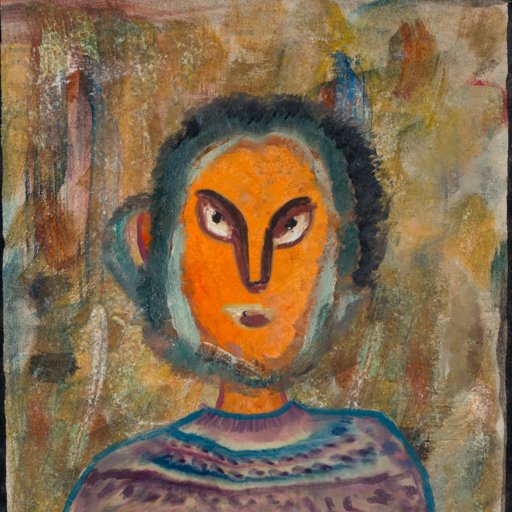
Background: Pipe, Head And Neck Front: Hypocrite, Face Front: After_Raid, Bust: HillGirl, Hair Front: Boggyland, Head Accessory: Blank, Second Necklace: Blank, Necklace: Blank, Baby: Blank